Interaction volume radius: 10 \u00c5
Interaction volume height: 30 \u00c5
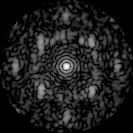
Disorder parameter: 0.5628